Interaction volume radius: 5 \u00c5
Interaction volume height: 20 \u00c5
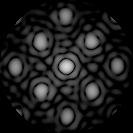
Disorder parameter: 0.2061